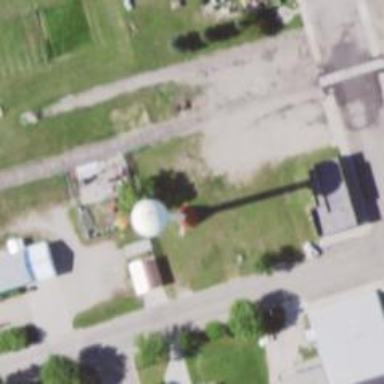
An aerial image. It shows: Water tower that is man-made.